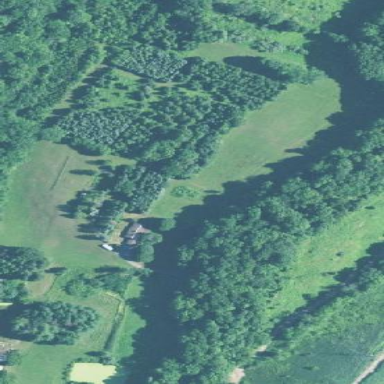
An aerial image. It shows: Existing Preserved Open Space in the woodland area.